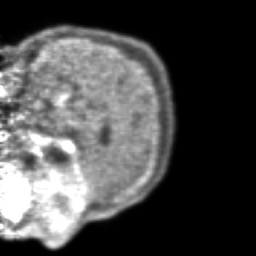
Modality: PET
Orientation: sagittal
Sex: female
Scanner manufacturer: ge